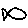
Label: fish